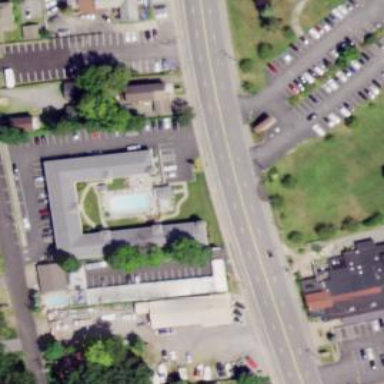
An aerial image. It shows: Hotel.